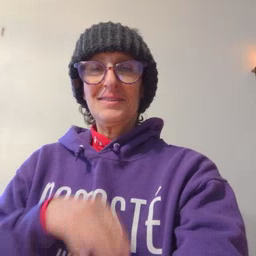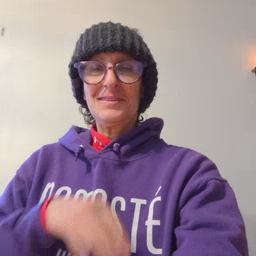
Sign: kitty